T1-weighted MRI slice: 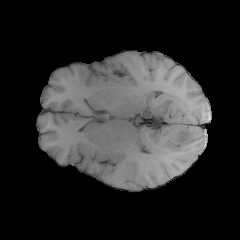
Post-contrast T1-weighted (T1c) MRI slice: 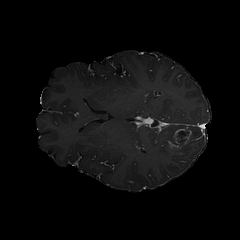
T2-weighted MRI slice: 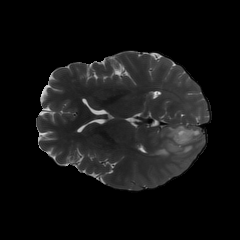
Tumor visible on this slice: yes